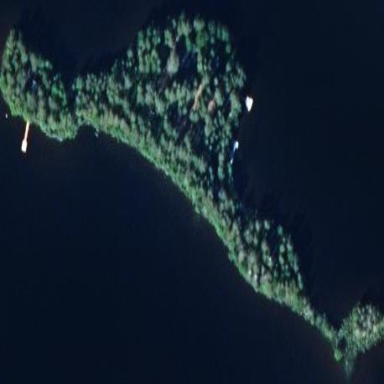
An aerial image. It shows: Islet.